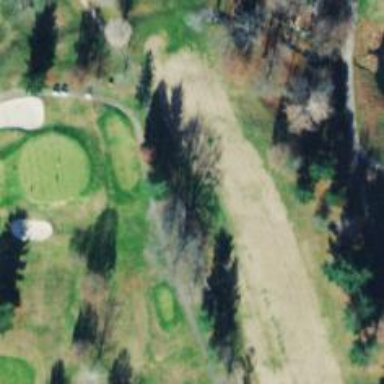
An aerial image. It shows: View of golf hole.